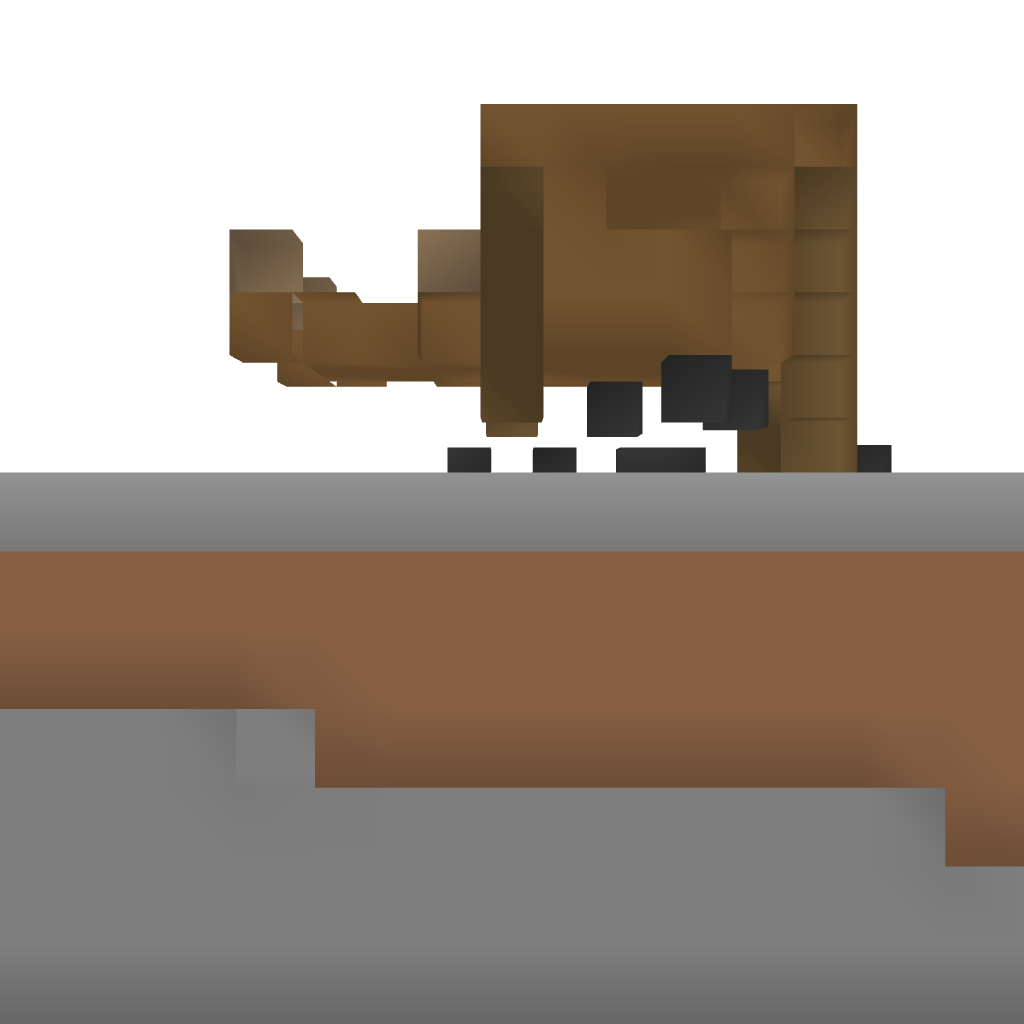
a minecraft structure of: Casa de Bruja(Witch Hause)